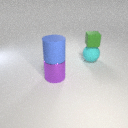
large blue rubber cylinder in front of small green rubber cube